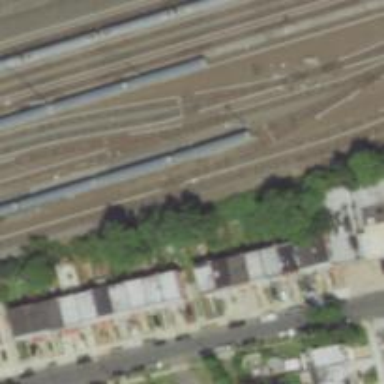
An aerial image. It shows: Electrified rail service yard.